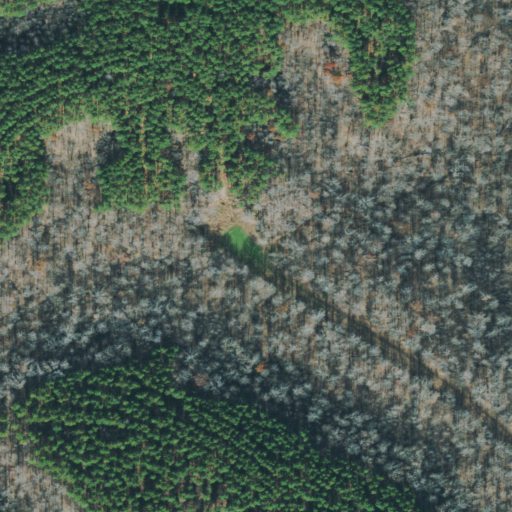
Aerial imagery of gap in Tennessee named Union Gap containing deciduous forest, mixed forest, evergreen forest, and grassland